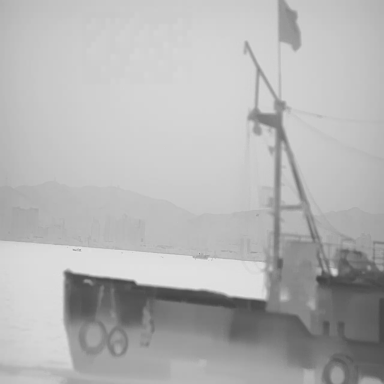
There are two bulk_carriers in the infrared image.